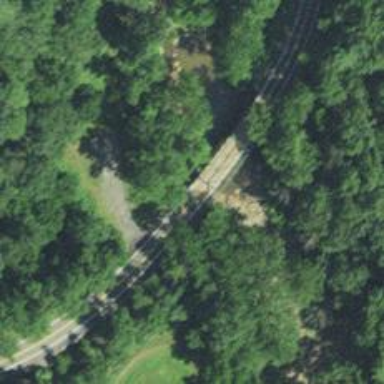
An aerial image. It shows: Truss bridge on tertiary road.